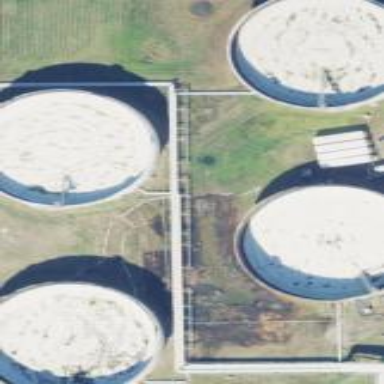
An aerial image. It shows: Storage tank that is man-made.